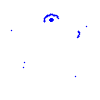
Particle: proton